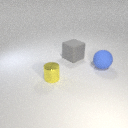
large blue rubber sphere to the right of small yellow metal cylinder